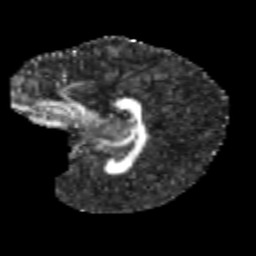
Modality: FA
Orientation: sagittal
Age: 9
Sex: female
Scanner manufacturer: siemens
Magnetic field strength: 3 T
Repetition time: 3.8 s
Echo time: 0.07 s